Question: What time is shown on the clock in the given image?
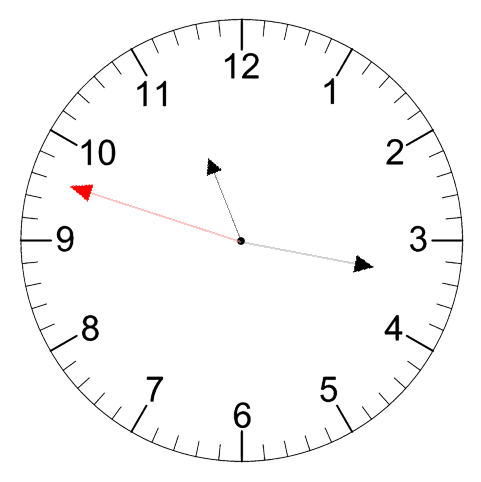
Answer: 11:16:48